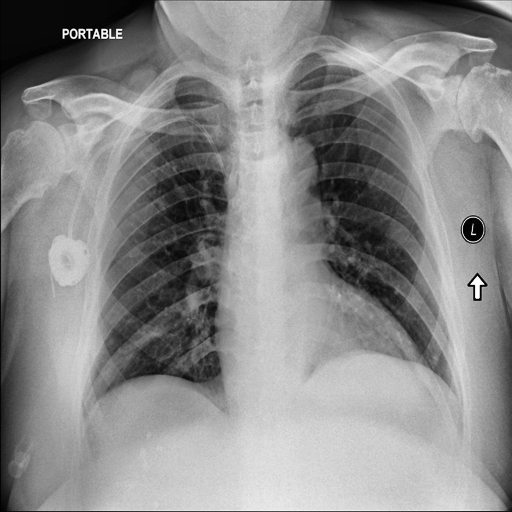
Finding: NORMAL